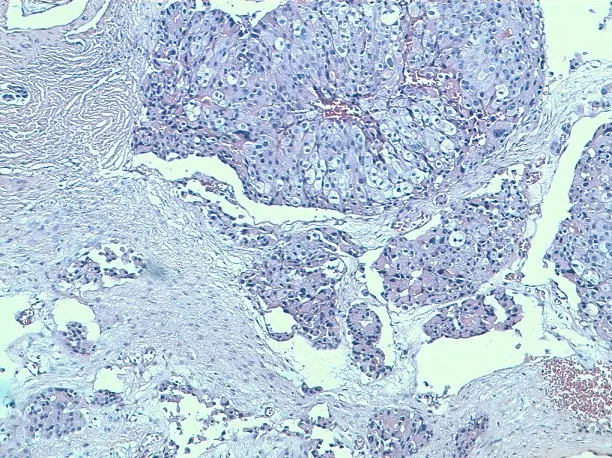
Carcinomatous proliferation forming clusters of cells with a large irregular nucleus, a prominent nucleoli and clear cytoplasmic borders (HES x100).
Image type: pathology (h&e)